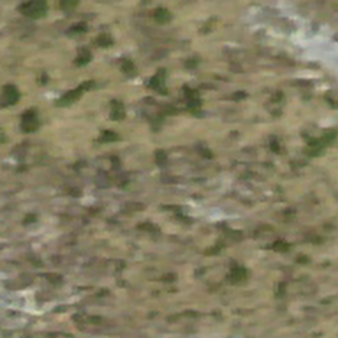
Label: other